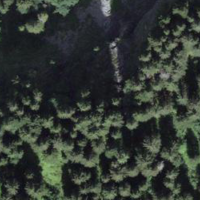
EUNIS habitat code: 43
Species observed at this site:
Gentiana verna
Ranunculus lanuginosus